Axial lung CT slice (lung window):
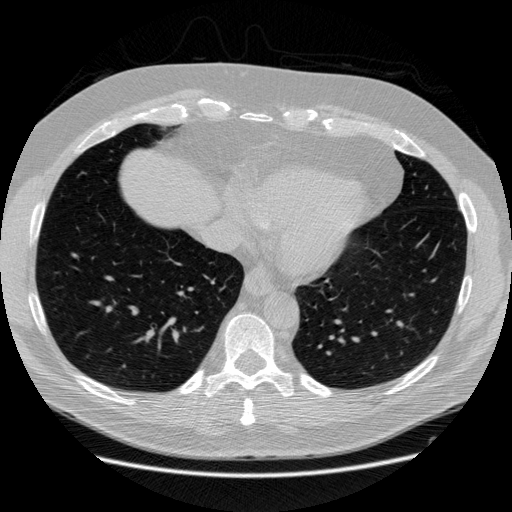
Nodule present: no